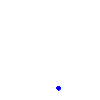
Particle: electron